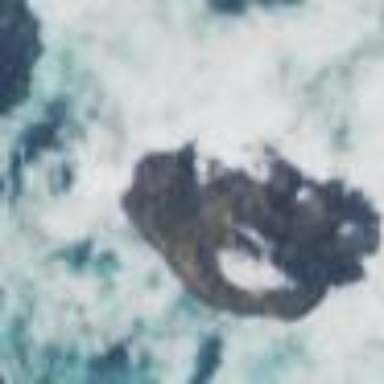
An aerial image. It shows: Islet along the natural coastline.